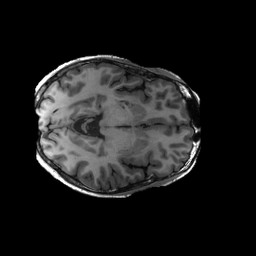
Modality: T1w
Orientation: axial
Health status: ill
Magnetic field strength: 3 T